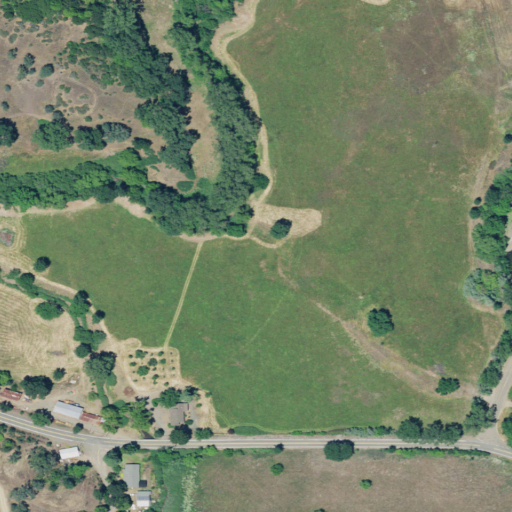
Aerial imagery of valley in California named Scotts Valley containing grassland, shrub, open development, and low intensity development